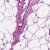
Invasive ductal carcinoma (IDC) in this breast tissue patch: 0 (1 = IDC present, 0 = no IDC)